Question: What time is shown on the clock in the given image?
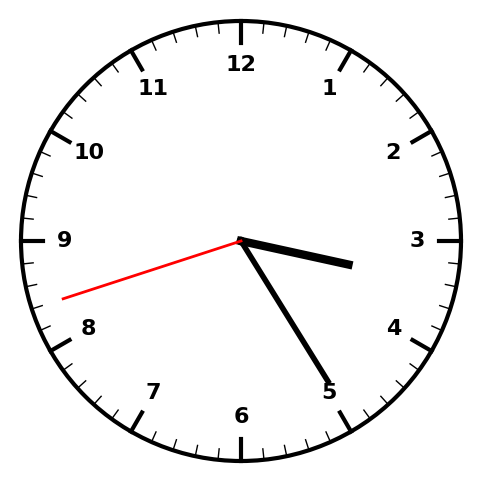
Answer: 03:24:42